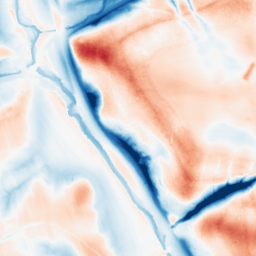
Category: trend_removal
Decomposition family: local_polynomial
Decomposition parameters: window_size: 51
degree: 1
Upsampling method: quadratic
Upsampling parameters: scale: 2
Upsampling scale: 2